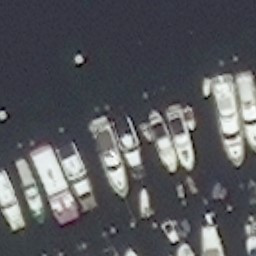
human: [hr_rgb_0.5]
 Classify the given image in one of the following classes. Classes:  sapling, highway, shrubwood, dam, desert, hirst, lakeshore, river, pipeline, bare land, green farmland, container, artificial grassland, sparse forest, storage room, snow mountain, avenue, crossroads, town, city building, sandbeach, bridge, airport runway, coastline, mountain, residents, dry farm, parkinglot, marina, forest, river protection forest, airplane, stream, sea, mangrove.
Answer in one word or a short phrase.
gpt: marina